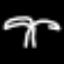
Label: palm tree